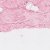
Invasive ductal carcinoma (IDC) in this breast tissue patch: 0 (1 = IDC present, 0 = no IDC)